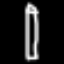
Label: pencil